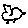
Label: bird